Question: I want to put a text exactly in the center of its containing box, and in preview that's OK, but in emulator it has a problem.

'''
<TextView
android:id="@+id/textView1"
android:layout_width="80dp"
android:layout_height="80dp"
android:background="#000"
android:gravity="center"
android:text="E"
android:textAllCaps="true"
android:textColor="#FFF"
android:textSize="75dp"
android:textStyle="bold" />
'''
Any suggestions how to do that?
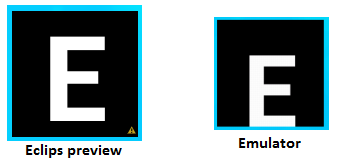
Answer: Add 'android:includeFontPadding=false' to your 'TextView'
'''
<TextView
android:id="@+id/textView1"
android:layout_width="80dp"
android:layout_height="80dp"
android:background="#000"
android:gravity="center"
android:includeFontPadding=false
android:text="E"
android:textAllCaps="true"
android:textColor="#FFF"
android:textSize="75dp"
android:textStyle="bold" />
'''
<URL>
Fonts have an inherent padding in them and this is what seems to be causing the problem.
Potentially it's just a bug in the preview why it's not showing up there but is in the emulator.